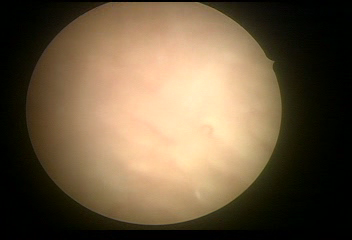
Modality: WLC
Class: Normal mucosa
Bladder cancer association: No